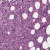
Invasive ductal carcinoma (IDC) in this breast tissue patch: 1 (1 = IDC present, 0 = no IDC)